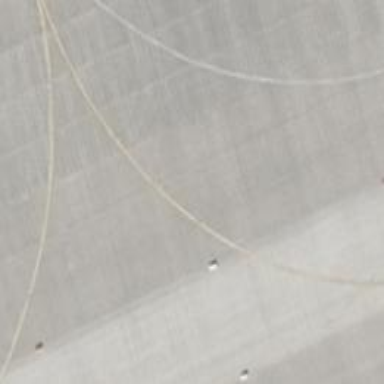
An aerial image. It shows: Concrete taxiway at the airport.